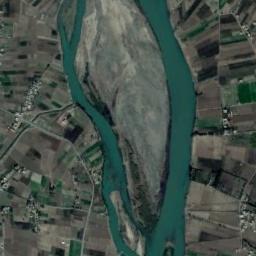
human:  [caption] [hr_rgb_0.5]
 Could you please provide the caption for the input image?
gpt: There are many trees on either side of the river .

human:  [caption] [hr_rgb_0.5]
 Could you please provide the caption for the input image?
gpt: The green river with a big channel bar goes through the farmland .

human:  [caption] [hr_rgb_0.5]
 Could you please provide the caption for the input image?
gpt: The river goes through bare and green farmland .

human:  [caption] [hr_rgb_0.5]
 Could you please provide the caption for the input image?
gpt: A light green river with small islands, Green and tan mixed fields on the shore, And large buildings .

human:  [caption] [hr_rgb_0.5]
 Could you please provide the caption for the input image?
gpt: There are many brown farmlands near the river with an island .